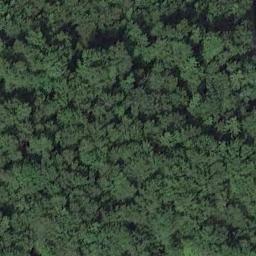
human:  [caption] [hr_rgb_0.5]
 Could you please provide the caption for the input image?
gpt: Many green trees are in a forest .

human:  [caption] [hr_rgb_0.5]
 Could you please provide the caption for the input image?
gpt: A straight road through this dense forest .

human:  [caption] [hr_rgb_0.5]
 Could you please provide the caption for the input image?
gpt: The forest has a lot of dense dark green trees .

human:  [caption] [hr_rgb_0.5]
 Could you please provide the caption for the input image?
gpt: The forest is full of green trees .

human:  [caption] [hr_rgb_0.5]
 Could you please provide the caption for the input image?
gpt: A dense forest with many green trees .